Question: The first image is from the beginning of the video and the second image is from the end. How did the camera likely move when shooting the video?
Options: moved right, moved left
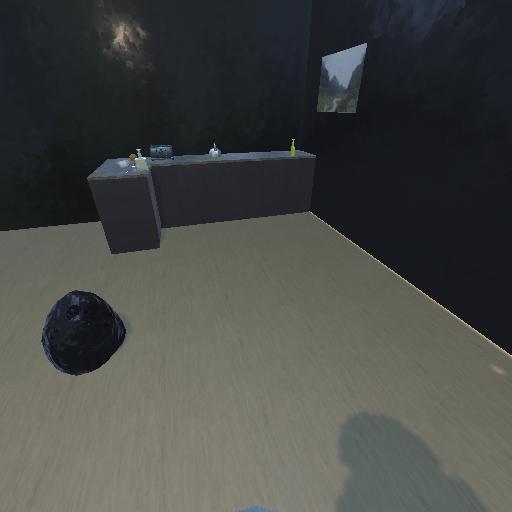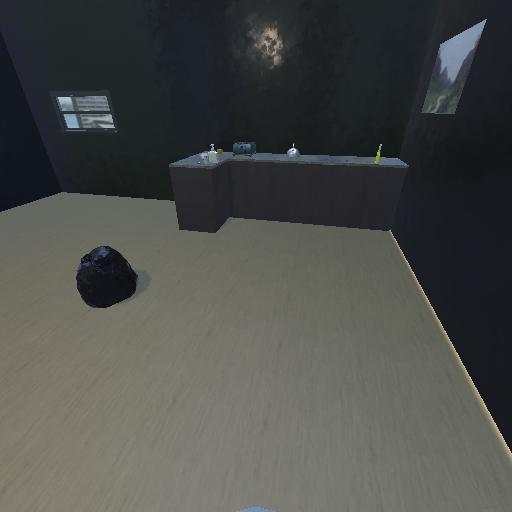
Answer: moved right